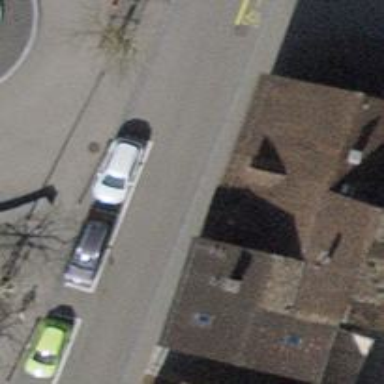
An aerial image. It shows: Restaurant.